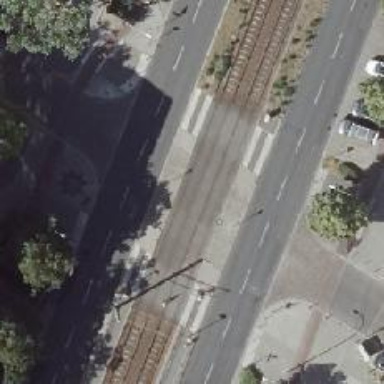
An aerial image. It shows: Uncontrolled tram railway crossing.